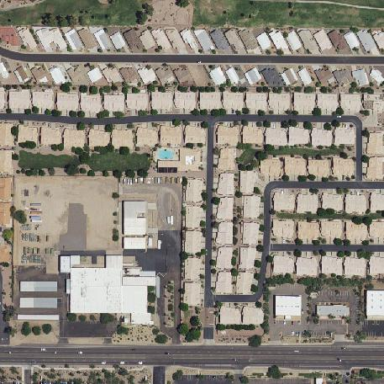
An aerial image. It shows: Condominium in residential area.